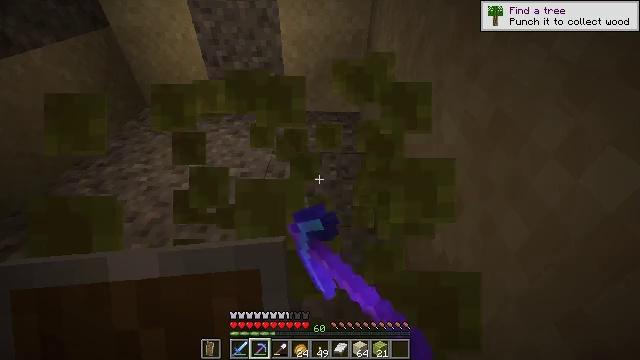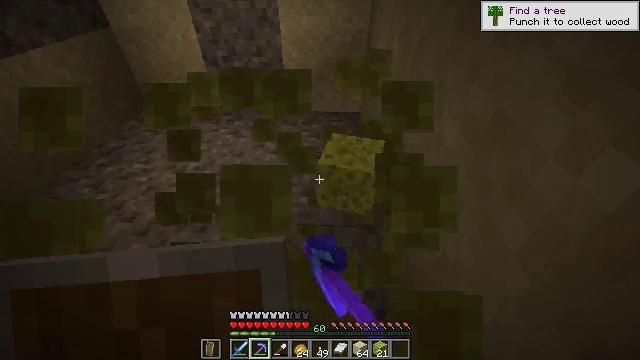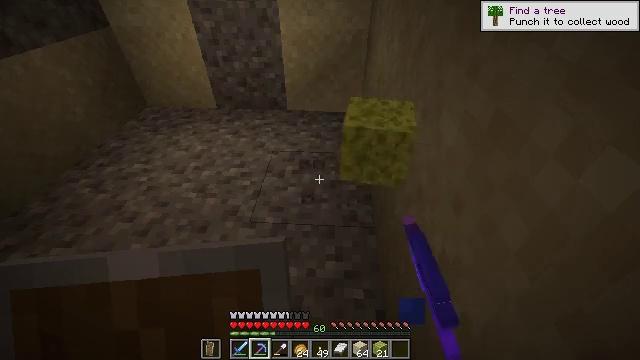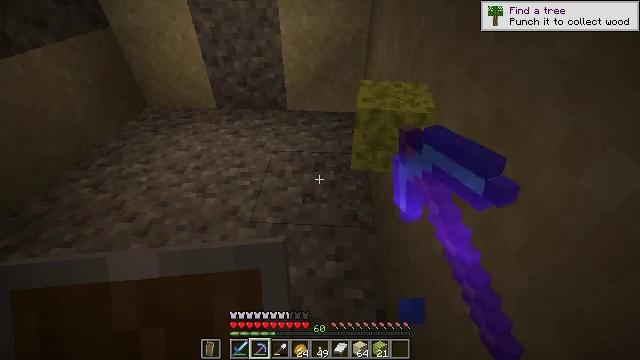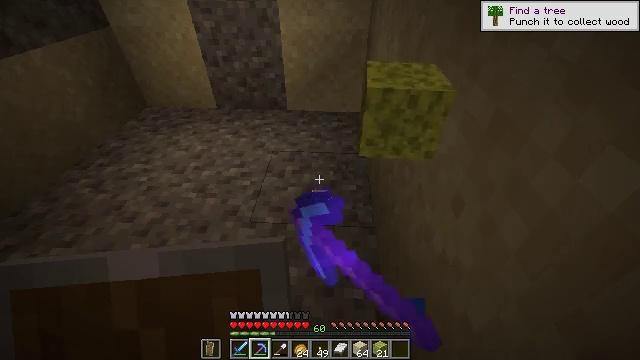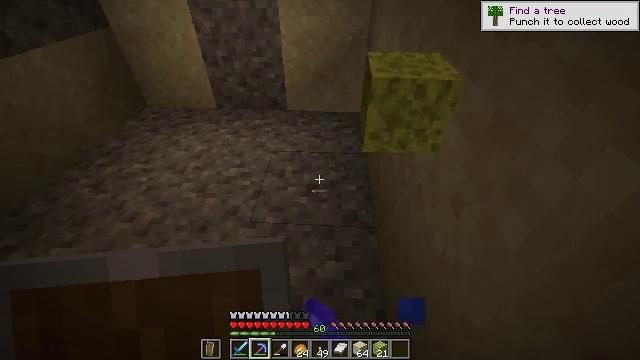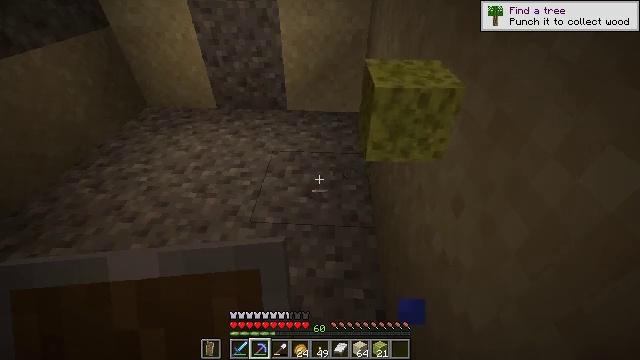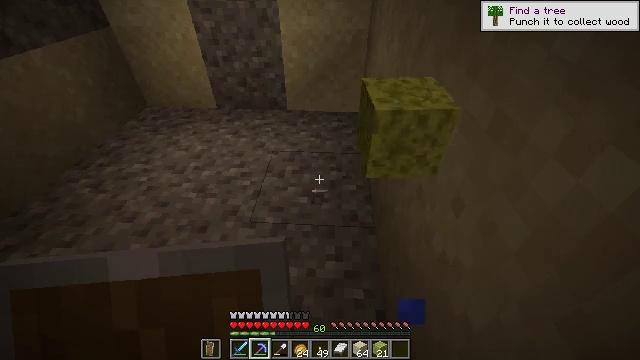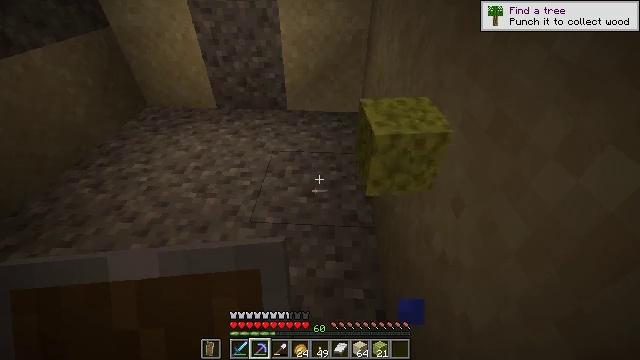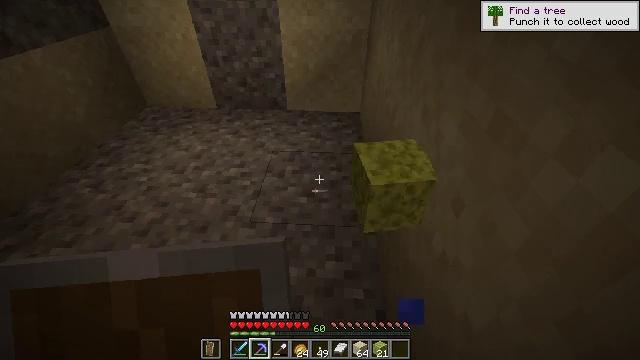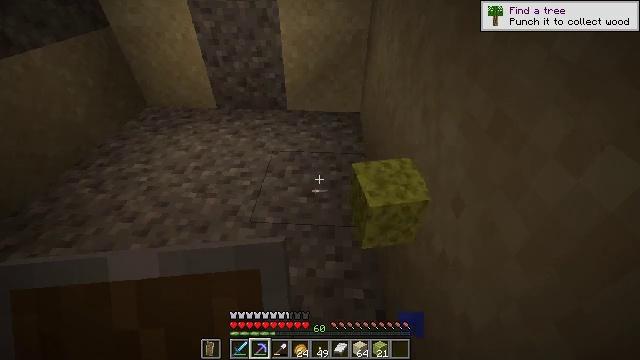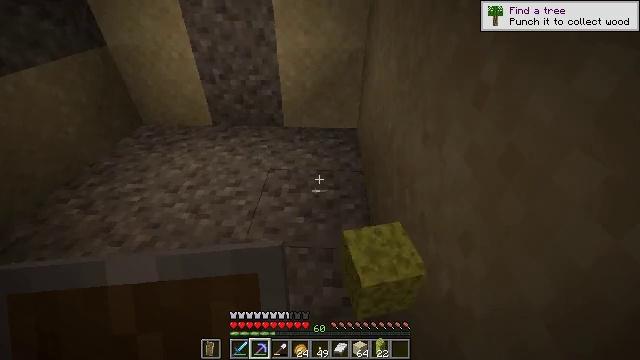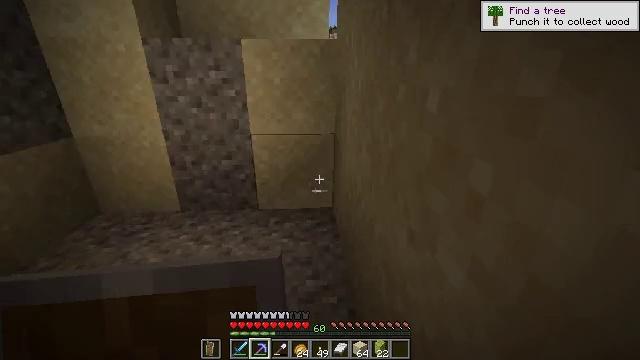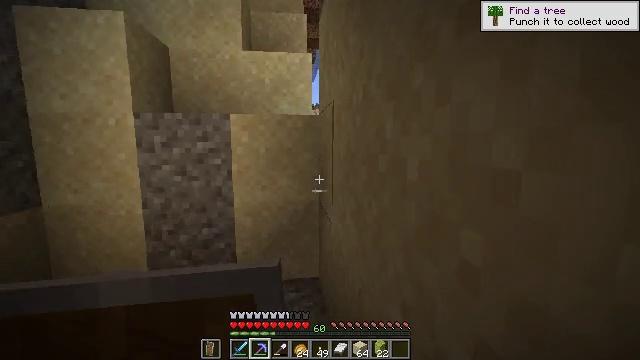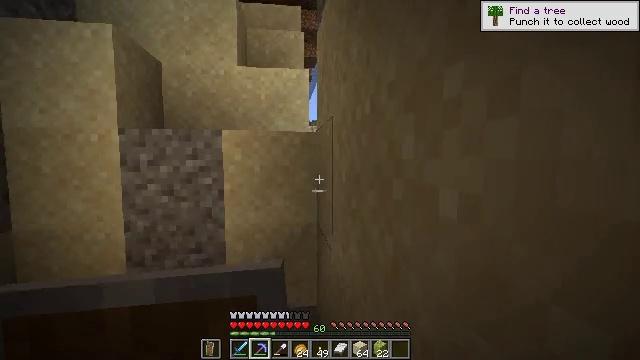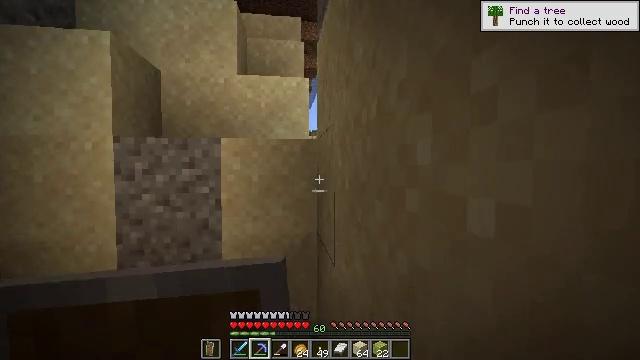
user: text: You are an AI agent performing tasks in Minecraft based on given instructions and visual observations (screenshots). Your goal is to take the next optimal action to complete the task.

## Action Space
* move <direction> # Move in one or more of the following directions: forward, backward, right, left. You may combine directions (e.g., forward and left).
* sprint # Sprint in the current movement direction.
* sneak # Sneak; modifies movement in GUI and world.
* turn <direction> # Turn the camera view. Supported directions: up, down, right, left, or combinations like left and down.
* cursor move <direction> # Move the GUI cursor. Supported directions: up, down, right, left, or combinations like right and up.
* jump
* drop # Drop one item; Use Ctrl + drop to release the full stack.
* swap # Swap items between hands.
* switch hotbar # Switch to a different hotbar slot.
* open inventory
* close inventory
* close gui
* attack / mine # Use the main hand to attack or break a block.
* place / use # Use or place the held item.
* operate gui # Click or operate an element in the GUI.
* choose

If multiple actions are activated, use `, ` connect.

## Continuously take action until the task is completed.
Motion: motion action
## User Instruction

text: Break the sand block.
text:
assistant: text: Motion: attack / mine
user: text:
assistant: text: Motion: attack / mine
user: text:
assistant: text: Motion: attack / mine
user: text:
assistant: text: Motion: no_op
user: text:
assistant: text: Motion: no_op
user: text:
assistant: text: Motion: no_op
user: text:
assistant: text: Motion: no_op
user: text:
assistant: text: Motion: no_op
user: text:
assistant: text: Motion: no_op
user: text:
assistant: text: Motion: no_op
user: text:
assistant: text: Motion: move forward, turn up
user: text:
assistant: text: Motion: move forward, turn right and up
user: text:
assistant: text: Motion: move forward, turn right and up
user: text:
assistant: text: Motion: turn up
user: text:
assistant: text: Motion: turn up
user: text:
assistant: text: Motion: turn up
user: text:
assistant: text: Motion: turn up
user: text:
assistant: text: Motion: turn up
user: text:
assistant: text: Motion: turn up
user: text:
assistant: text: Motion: turn up
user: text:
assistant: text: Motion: move left, turn up
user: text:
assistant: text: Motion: move left, turn right and up
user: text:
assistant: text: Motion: move left, turn right and up
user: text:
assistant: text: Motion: move left, turn right and up
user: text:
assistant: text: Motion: turn right and up
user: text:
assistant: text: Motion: turn right and up
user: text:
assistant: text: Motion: turn right and up
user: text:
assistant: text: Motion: turn up
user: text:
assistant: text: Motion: turn up
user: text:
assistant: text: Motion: no_op